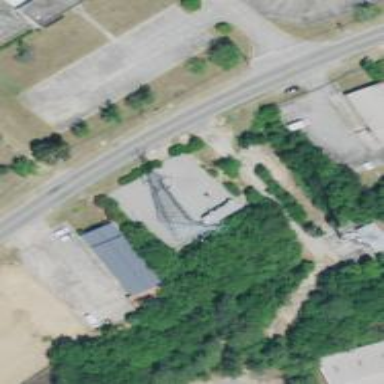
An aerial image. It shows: Mast structure.